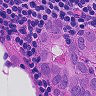
Metastatic tissue present: yes